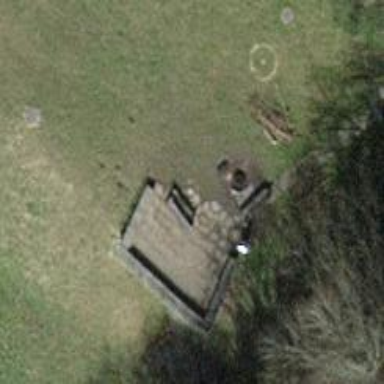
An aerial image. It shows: BBQ amenity.